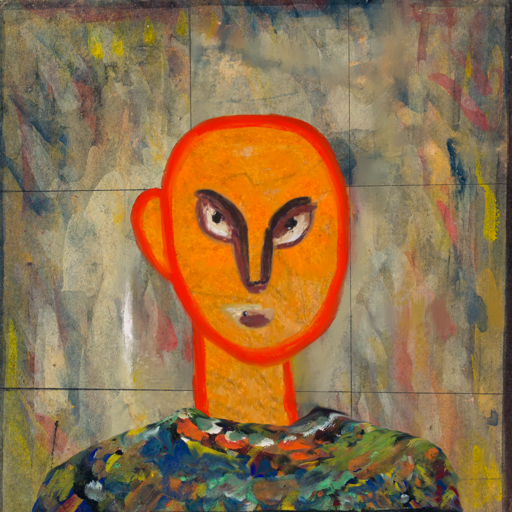
Background: GypsyMother, Head And Neck Front: Sisters, Face Front: After_Raid, Bust: An_Impression, Hair Front: Blank, Head Accessory: Blank, Second Necklace: Blank, Necklace: Blank, Baby: Blank